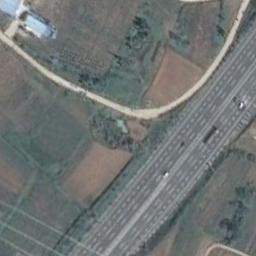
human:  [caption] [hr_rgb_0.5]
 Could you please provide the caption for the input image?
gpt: The freeway goes through the farmland .

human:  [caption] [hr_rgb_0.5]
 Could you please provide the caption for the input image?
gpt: There is a large brown and green mixed farmland around the freeway, There are several cars on the freeway, And there is a winding road beside the freeway .

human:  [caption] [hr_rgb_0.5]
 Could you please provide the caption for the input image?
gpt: The motorway is very empty .

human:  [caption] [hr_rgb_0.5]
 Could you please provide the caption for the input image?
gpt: A straight freeway and a small road goes through the farmland .

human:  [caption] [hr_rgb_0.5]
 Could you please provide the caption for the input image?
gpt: There are some farmlands beside the freeway .